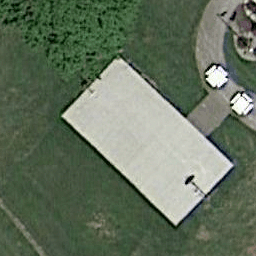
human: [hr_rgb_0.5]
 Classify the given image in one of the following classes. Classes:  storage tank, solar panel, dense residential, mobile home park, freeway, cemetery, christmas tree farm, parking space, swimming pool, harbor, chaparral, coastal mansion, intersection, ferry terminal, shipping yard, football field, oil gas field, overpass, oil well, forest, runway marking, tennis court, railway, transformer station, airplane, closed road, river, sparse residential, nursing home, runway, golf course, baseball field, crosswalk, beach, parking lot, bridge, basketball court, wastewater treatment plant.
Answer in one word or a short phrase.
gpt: basketball court